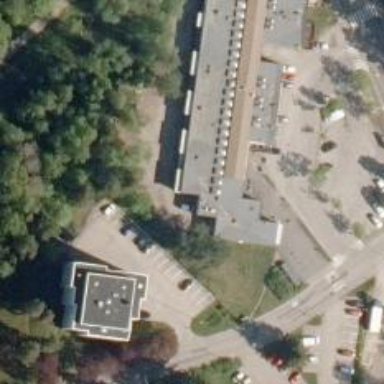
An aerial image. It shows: Veterinary facility.